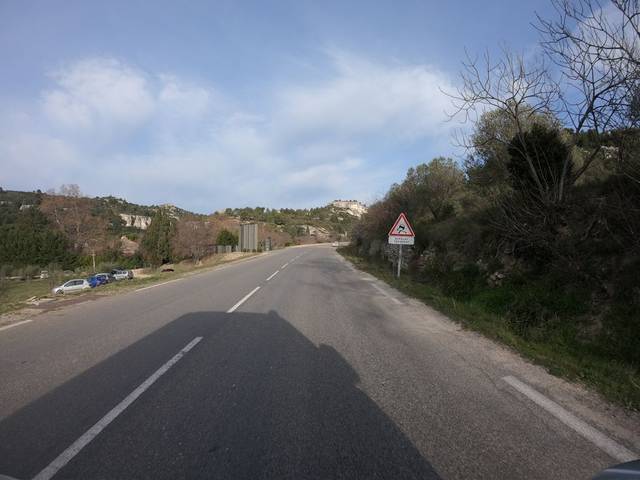
Region: France
Coordinates: 43.739, 4.79